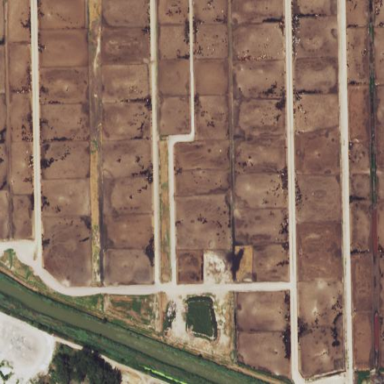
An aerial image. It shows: Farmyard dedicated to feedlot farming system.